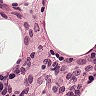
Metastatic tissue present: no